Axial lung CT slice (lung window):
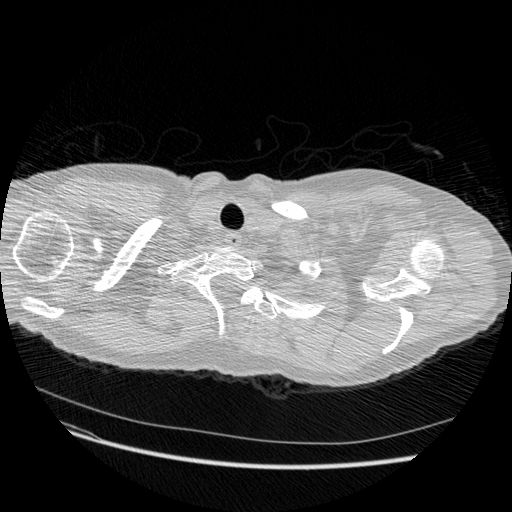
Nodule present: no